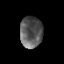
Tissue: prostate
Cell type: T cells
Senescence score: 0.3599
Nuclear area (px): 683
Mean DAPI intensity: 89.884